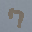
Label: 7